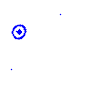
Particle: pion